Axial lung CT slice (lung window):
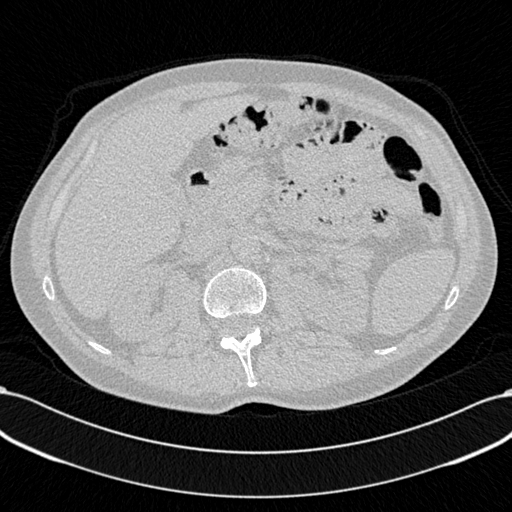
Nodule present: no